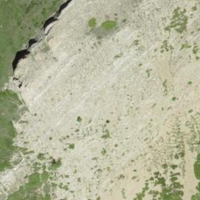
EUNIS habitat code: 26
Species observed at this site:
Erebia alberganus